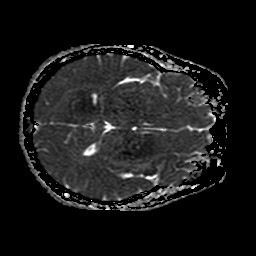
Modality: ADC
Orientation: axial
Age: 40
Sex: female
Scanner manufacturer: philips
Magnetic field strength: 1.5 T
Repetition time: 3.643 s
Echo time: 0.09255 s